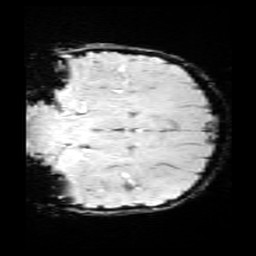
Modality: SWI
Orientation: coronal
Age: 10
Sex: female
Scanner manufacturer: siemens
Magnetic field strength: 3 T
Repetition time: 0.027 s
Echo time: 0.02 s